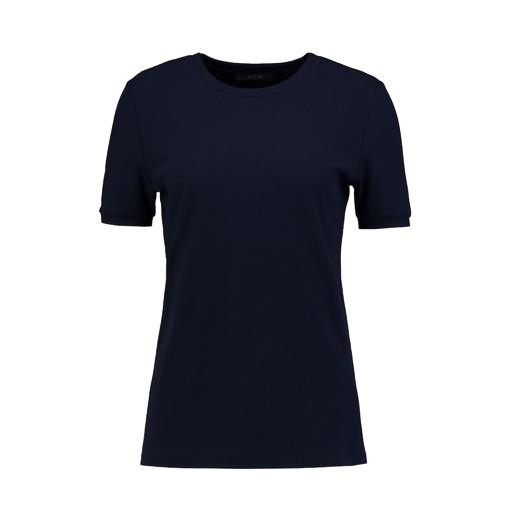
blue t-shirt only macy, blue women's ottoman t-shirt, slim fit t-shirt, white background